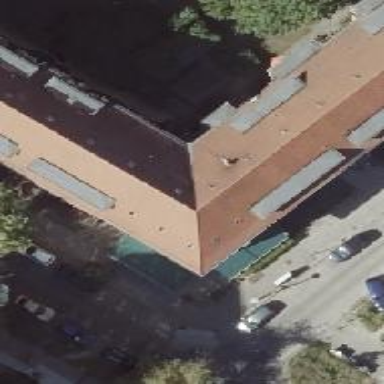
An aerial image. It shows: Pub.